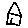
Label: house